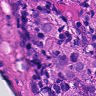
Metastatic tissue present: yes